Question: I see it, but it makes no sense.

What the heck is the 11th number glyph? For that matter, why does each one have an extra glyph?
This is Flash CS3 Professional edition.
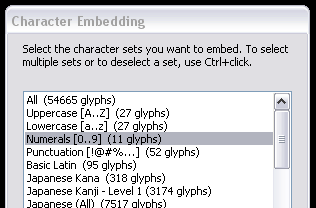
Answer: The extra character is the standard space character. The reason why it appears in those character sets should then become obvious ;)
You can verify this with these steps:
1. Deselect everything in the list of character sets
2. Enter <PHONE> in the text field
3. Check that the glyph count is 10
4. Enter a space
5. Check that the glyph count goes up to 11 (literally)
6. Select Numerals [0..9] from the list box
7. Check that the glyph count remains the same
You can do the same for the letter glyphs too.
Additionally, if you combine the lowercase and uppercase glyphs, you'll notice that they don't add up to 54 characters, but 53. There's still only one extra character, which is the space character. OK I checked, and combining the letter and number glyphs actually results in 64, not 63 or 65. I don't know in that case -- it might have to do with character encoding, or with how Flash handles kerning of glyphs between letters, numbers and whitespace, but I can't say anything for sure.